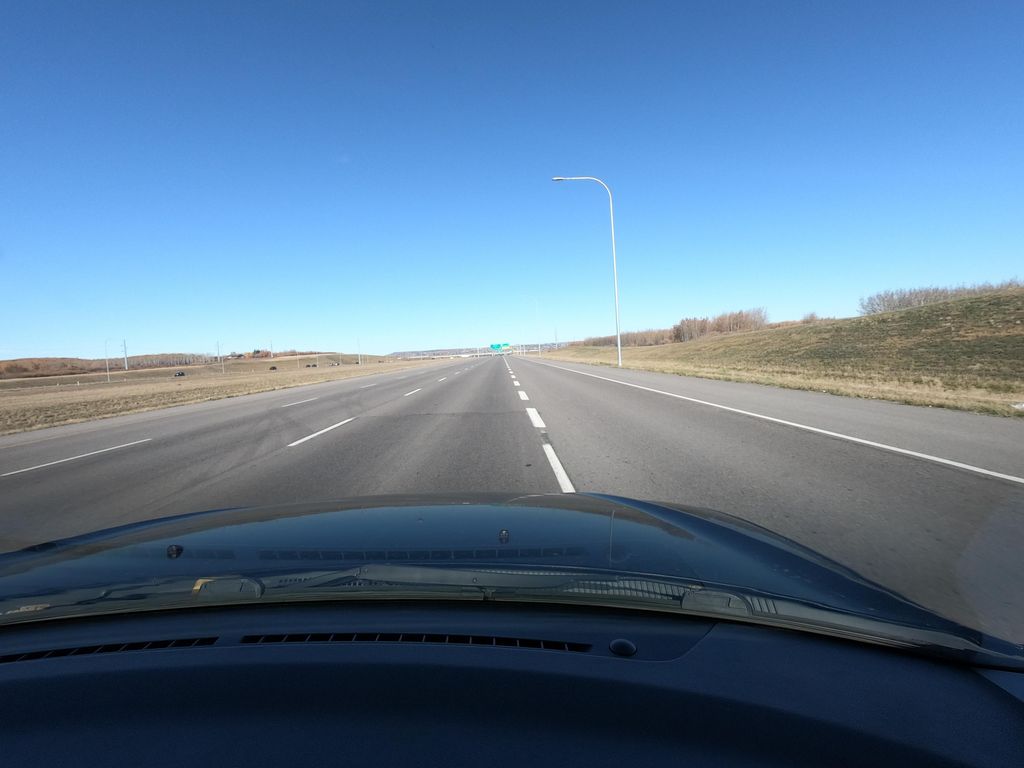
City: calgary